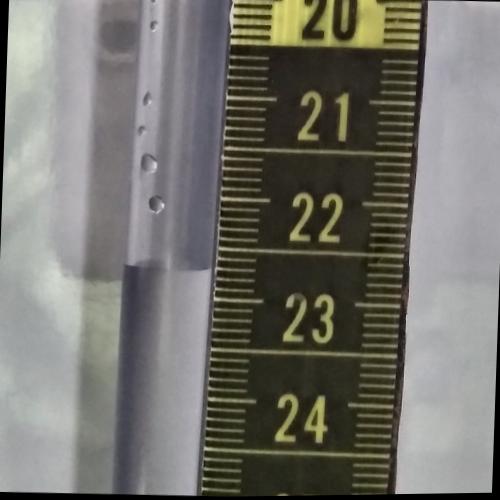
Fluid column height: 22.7 cm